Question: This is the expansion diagram of a second-order Rubik's Cube. Given the initial state, you can perform 18 standard operations. Find the minimum number of steps to make the Rubik's Cube reach the restored state. The goal is to restore the cube to its original state, with green on the front face, white on the top, and yellow on the bottom, disregarding isomorphic configurations.
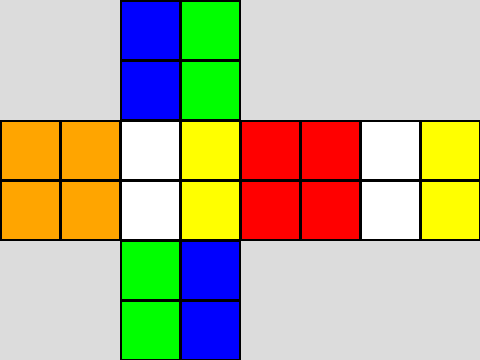
Answer: 2